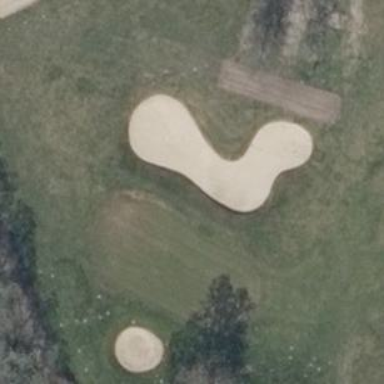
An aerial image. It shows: Sandy area is golf bunker.